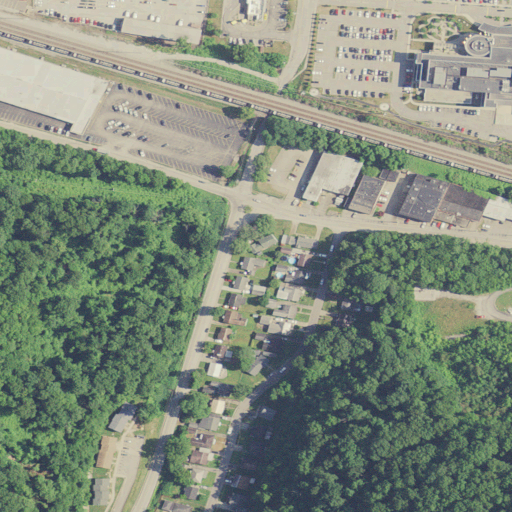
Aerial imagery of valley in West Virginia named Mission Hollow containing medium intensity development, deciduous forest, low intensity development, high intensity development, and open development